Field crop: tomato
Growth stage: 1
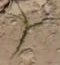
Species: cyperus